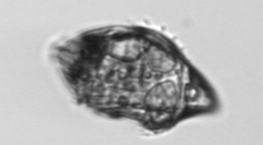
Label: Gyrodinium